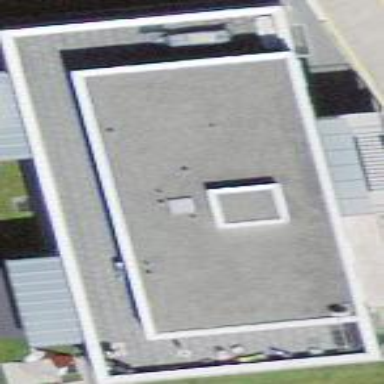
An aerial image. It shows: Building with flat roof.